Question: How can I move div over images using CSS? I tried a lot but failed.
'''
.mytooltip
{
border: 1px solid #FF0000;
background-color: #C0C0C0;
width: 100px;
height: 100px;
position: inherit;
top: 250px;
left: 150px;
z-index: 9999;
}
.myfloorplan
{
position: inherit;
}
'''
'''
<body>
<br />
<br />
<br />
<br />
<br />
<div id="Container">
<div class="mytooltip">
MyLabel
</div>
<div class="mytooltip">
MyLabel
</div>
<img src="Sample%20warehouse%20floorplan.jpg" class="myfloorplan" />
</div>
</body>
'''
....
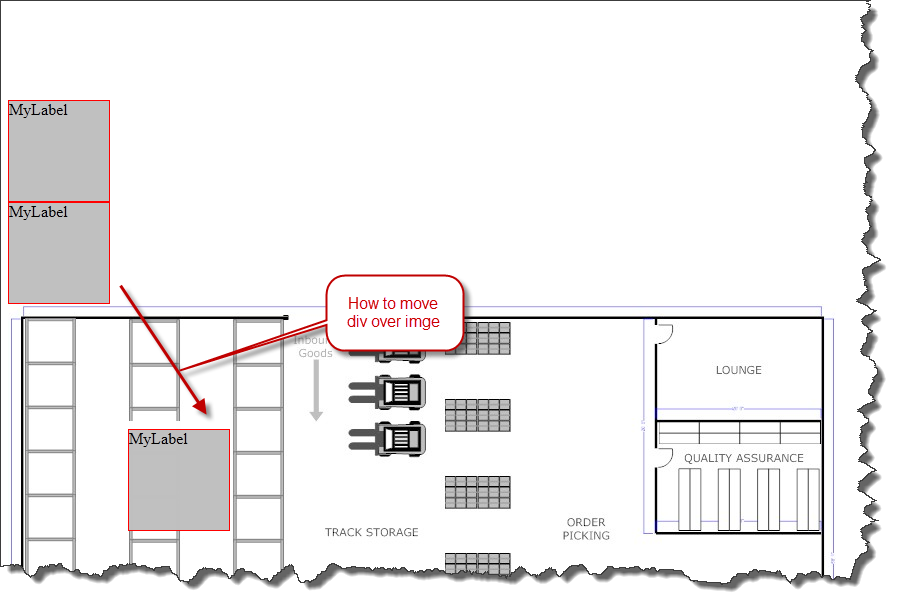
Answer: You need to use position:absolute; and make sure your main container is position:relative;
An example is at <URL>
'''
#container{
position:relative;}
.mytooltip
{
position:absolute;
top:50px;
left:0;
border: 1px solid #FF0000;
background-color: #C0C0C0;
width: 100px;
height: 100px;
z-index: 9999;
}
.myfloorplan
{
position: inherit;
}
'''